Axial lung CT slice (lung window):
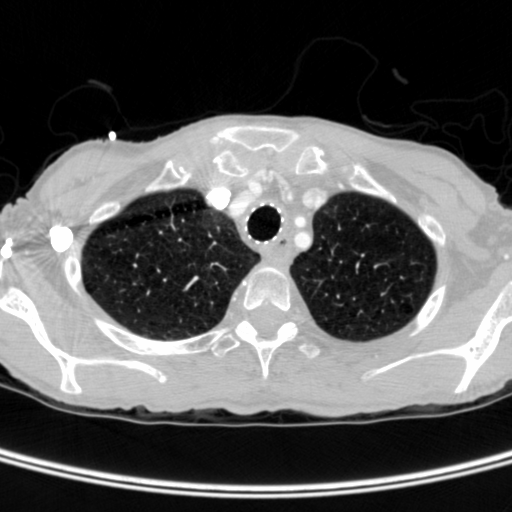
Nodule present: no